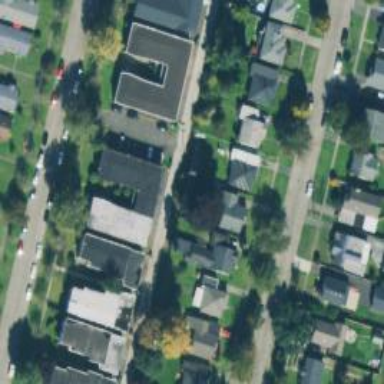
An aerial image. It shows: Alleyway designated as service road.